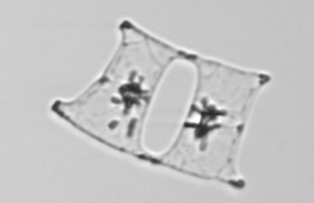
Label: Eucampia